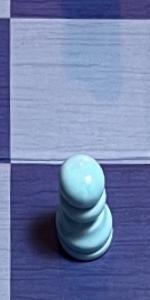
Label: Pawn_White